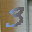
Label: 3